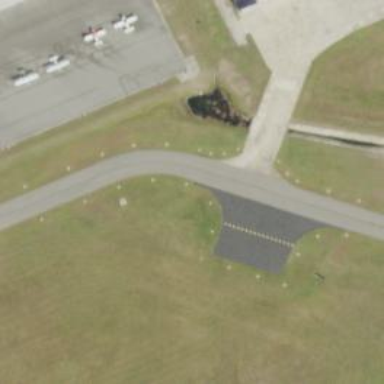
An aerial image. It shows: View of taxiway at the airport.